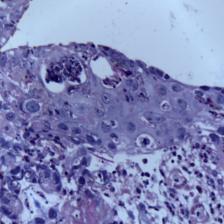
Diagnosis: OSCC